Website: apple
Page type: payment
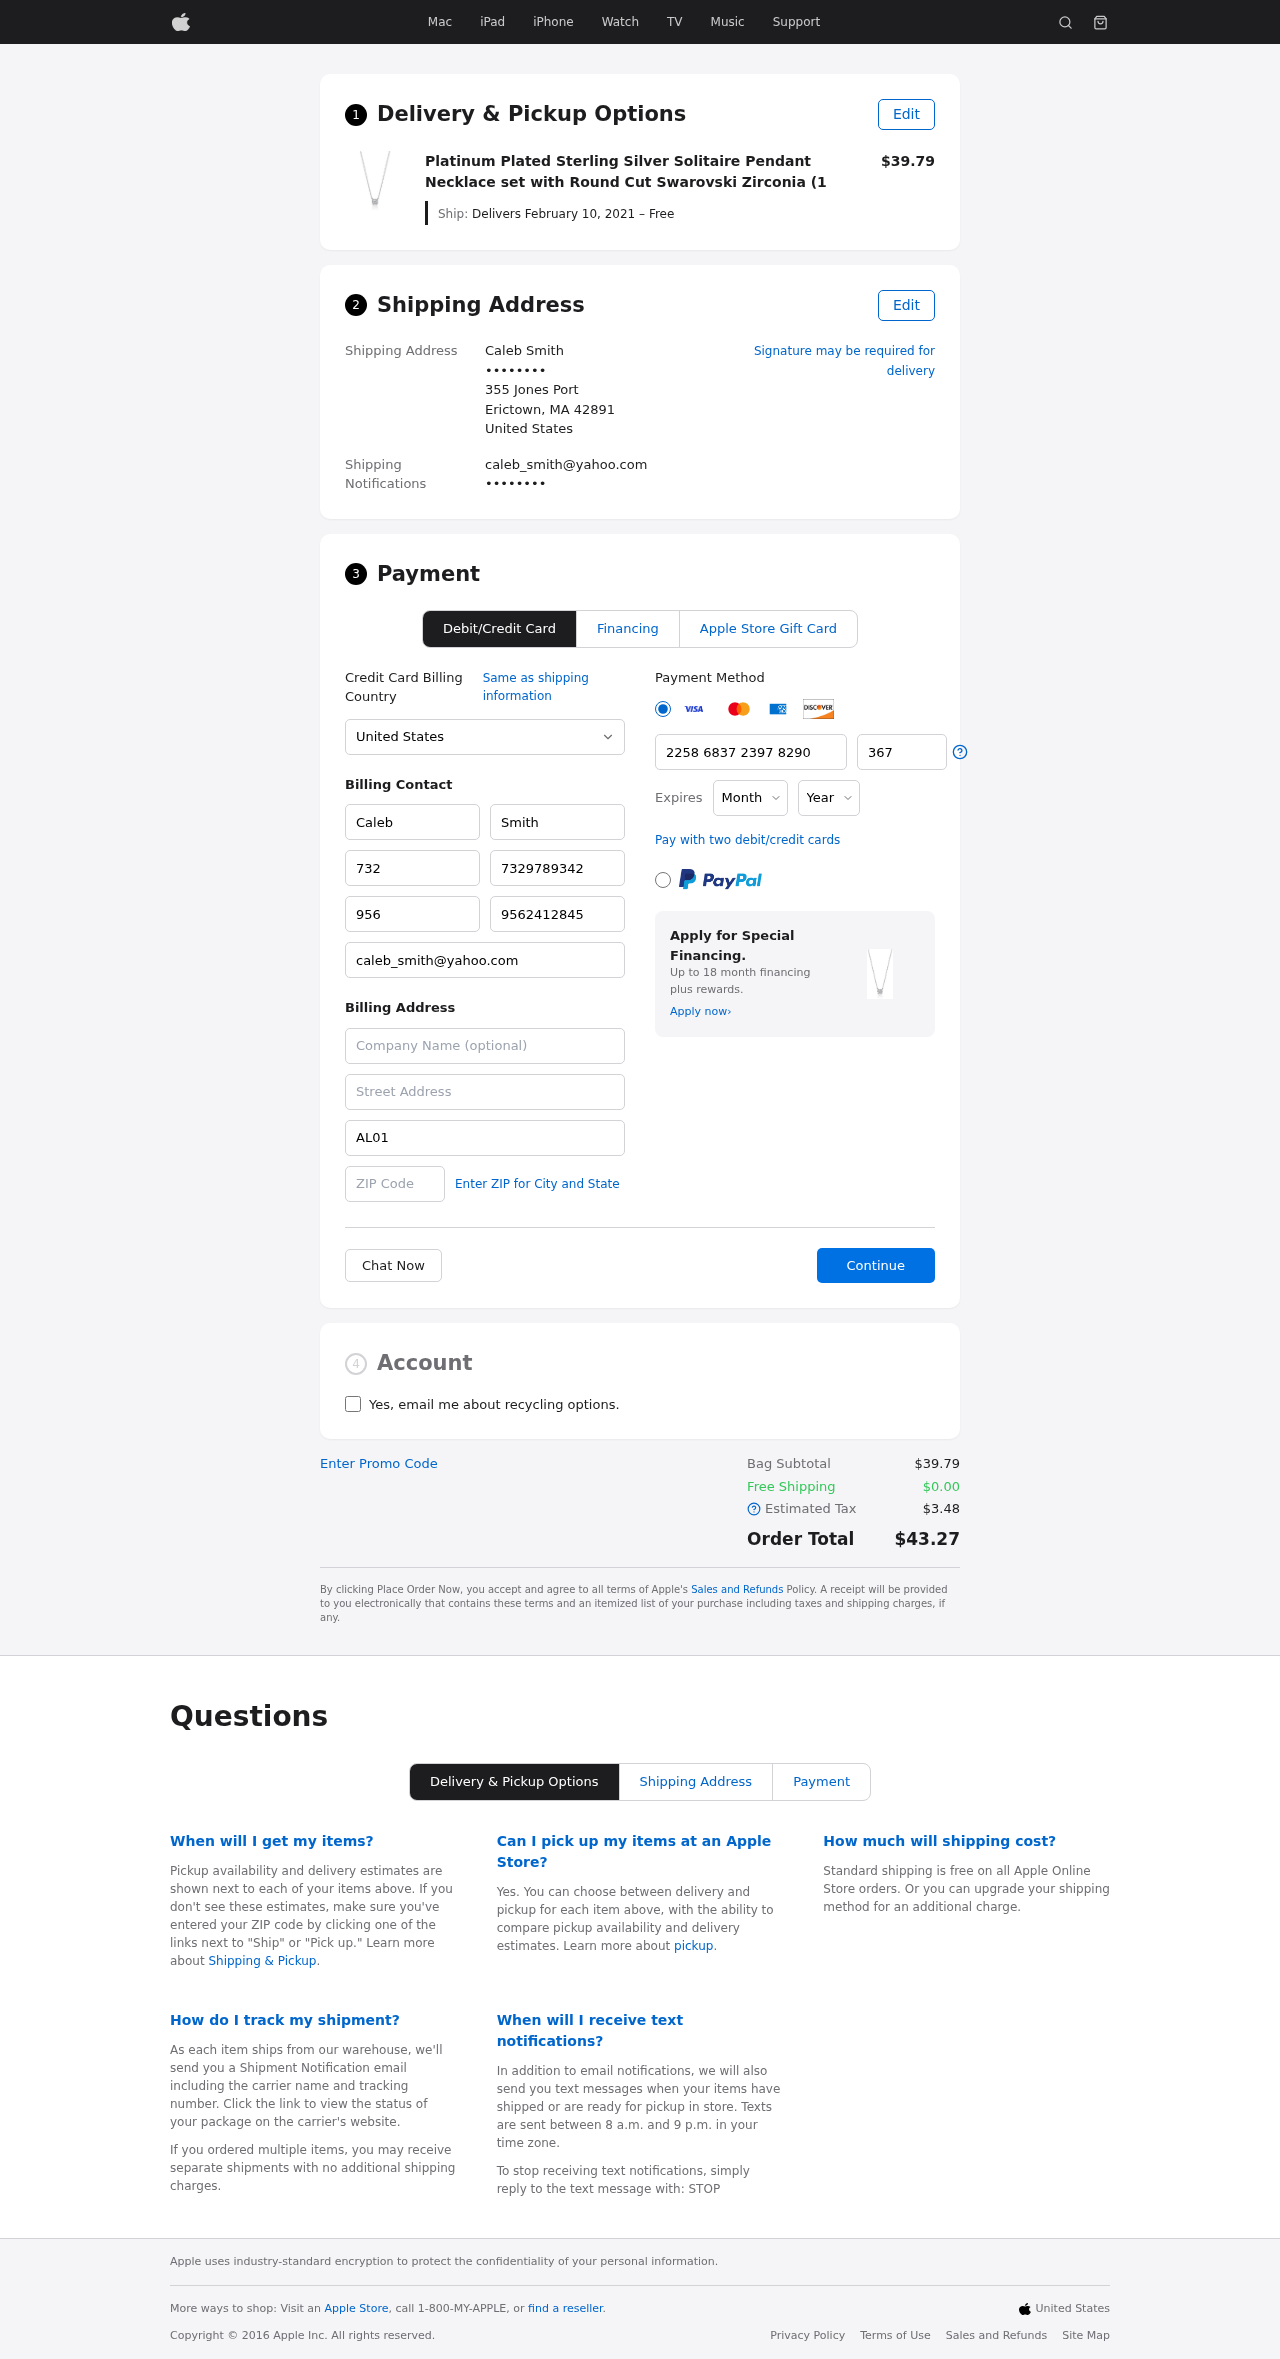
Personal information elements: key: PII_CARD_CVV
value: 367
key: PII_CARD_EXPIRY_MONTH
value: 02
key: PII_CARD_EXPIRY_YEAR
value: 28
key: PII_CARD_NUMBER
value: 2258 6837 2397 8290
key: PII_CITY_STATE_ZIP
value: Erictown, MA 42891
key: PII_COUNTRY
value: United States
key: PII_EMAIL
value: caleb_smith@yahoo.com
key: PII_EMAIL2
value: caleb_smith@yahoo.com
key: PII_FIRSTNAME
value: Caleb
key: PII_FULLNAME
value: Caleb Smith
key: PII_LASTNAME
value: Smith
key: PII_PHONE3
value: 7329789342
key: PII_PHONE_ALT
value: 9562412845
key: PII_PHONE_ALT_AREA
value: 956
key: PII_PHONE_AREA
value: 732
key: PII_SECURITY_CODE
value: AL01
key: PII_STREET
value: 355 Jones Port
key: PII_PHONE
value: ••••••••
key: PII_PHONE2
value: ••••••••
Product elements: key: PRODUCT1_NAME
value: Platinum Plated Sterling Silver Solitaire Pendant Necklace set with Round Cut Swarovski Zirconia (1
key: PRODUCT1_PRICE
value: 39.79
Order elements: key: ORDER_DELIVERY_DATE
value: Delivers February 10, 2021 – Free
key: ORDER_SUBTOTAL
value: $39.79
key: ORDER_SHIPPING_COST
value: $0.00
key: ORDER_TAX
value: $3.48
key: ORDER_TOTAL
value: $43.27